Question: I tried to install pywin32 via the 32 bit python 2.6 msi installer and got this error:

I have no idea why, so I went and installed python 2.7 and tried again with the pywin32 2.7 installer and got an error that amounted to another error (Sorry for not being more specific, but python 2.7 is now gone from my computer. The error was incredibly vague and had "Error:" and then no more text after it if I recall correctly).
I can't figure out what this error means, however. I wanted to use pyinstaller but it requires pywin32, so after I couldn't install pywin32 I tried py2exe and got this error:
'''
*** finding dlls needed ***
error: pywintypes26.dll: No such file or directory
'''
So I'm pretty sure I pywin32. Anyone have any ideas?
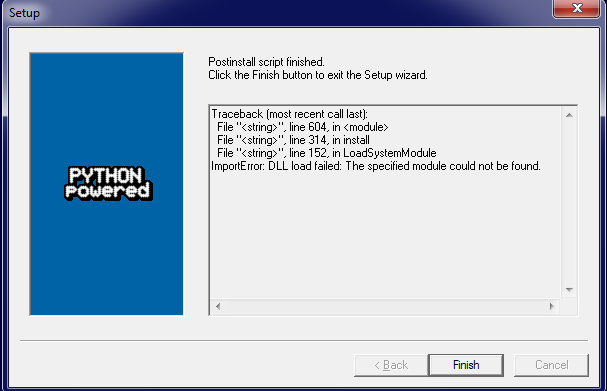
Answer: As of when I wrote this (Feb'12), IMO Python 2.5 is the most stable version of Python on Windows. I suggest you try re-installing everything on Python 2.5. I use it on Windows 7 and I don't have any issues whatsoever